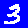
Digit: 3